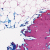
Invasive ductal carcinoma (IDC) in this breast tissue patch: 0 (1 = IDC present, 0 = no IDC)